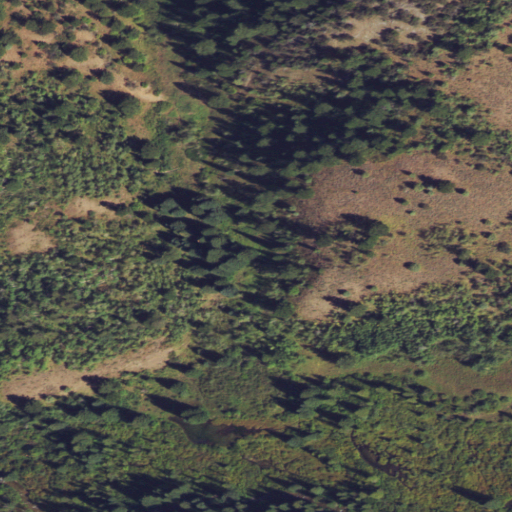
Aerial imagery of valley in Wyoming named Plummer Canyon containing evergreen forest, woody wetlands, shrub, grassland, deciduous forest, and herbaceous wetlands